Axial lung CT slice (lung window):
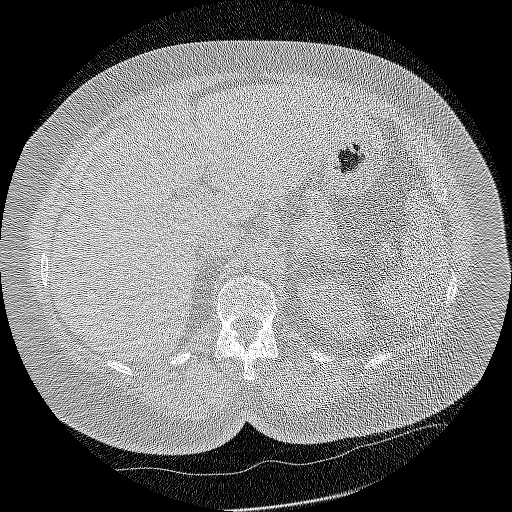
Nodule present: no